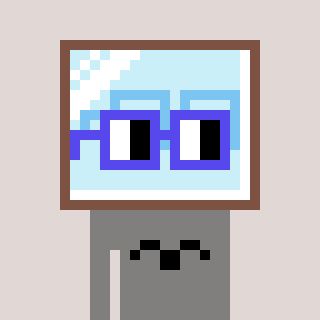
a pixel art character with square blue glasses, a mirror-shaped head and a bluegrey-colored body on a warm background